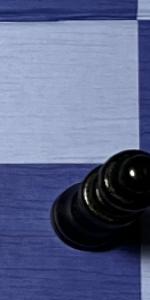
Label: Queen_Black